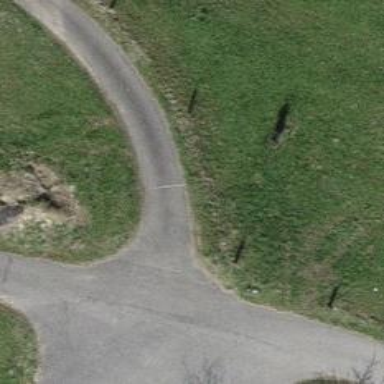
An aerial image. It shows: Well-maintained track road of grade 1.